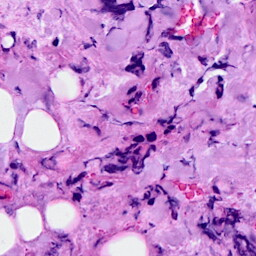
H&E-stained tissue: Breast